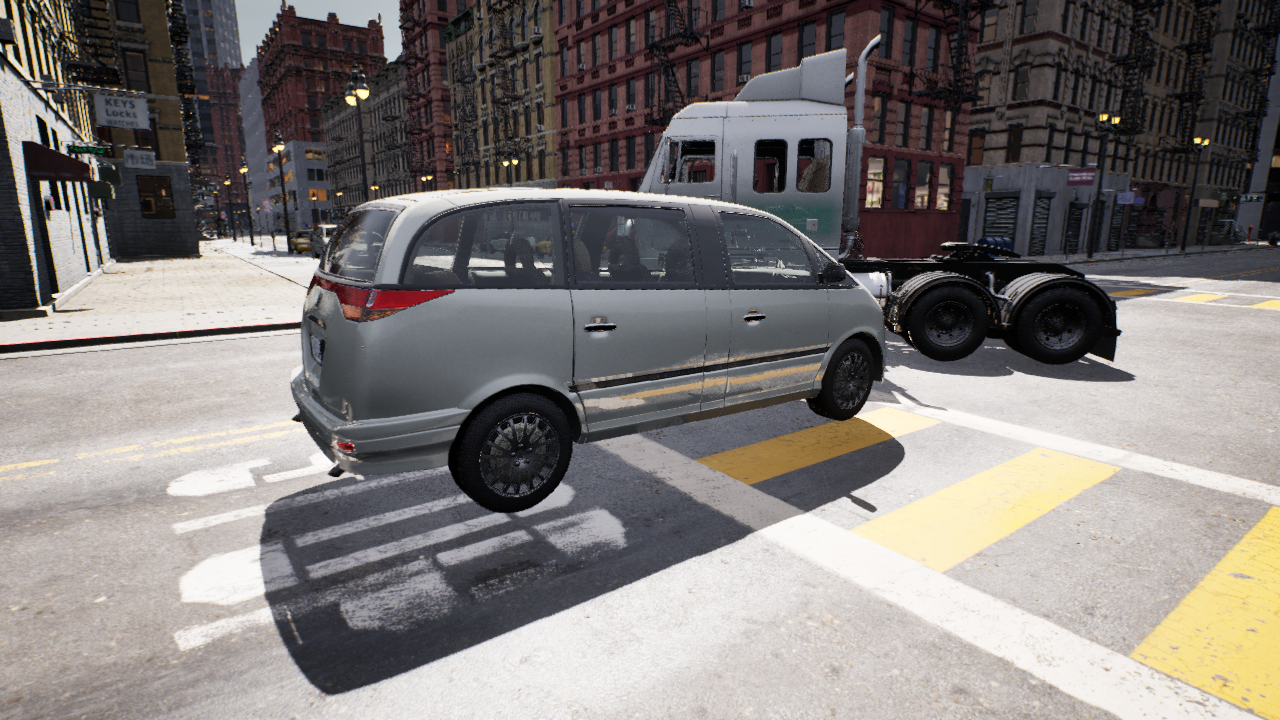
Venue: residential
Lighting: clear day
Vehicle rig: minivan